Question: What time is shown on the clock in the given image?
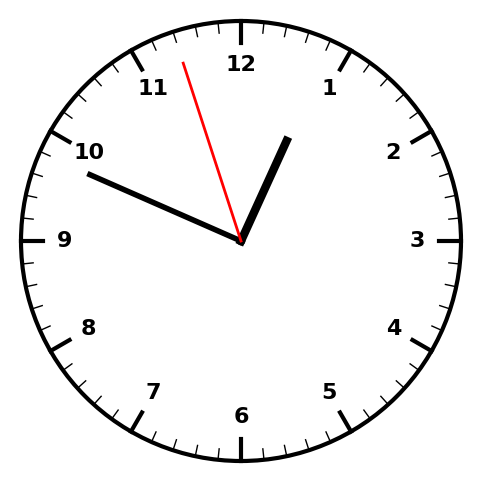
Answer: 12:48:57